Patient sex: F
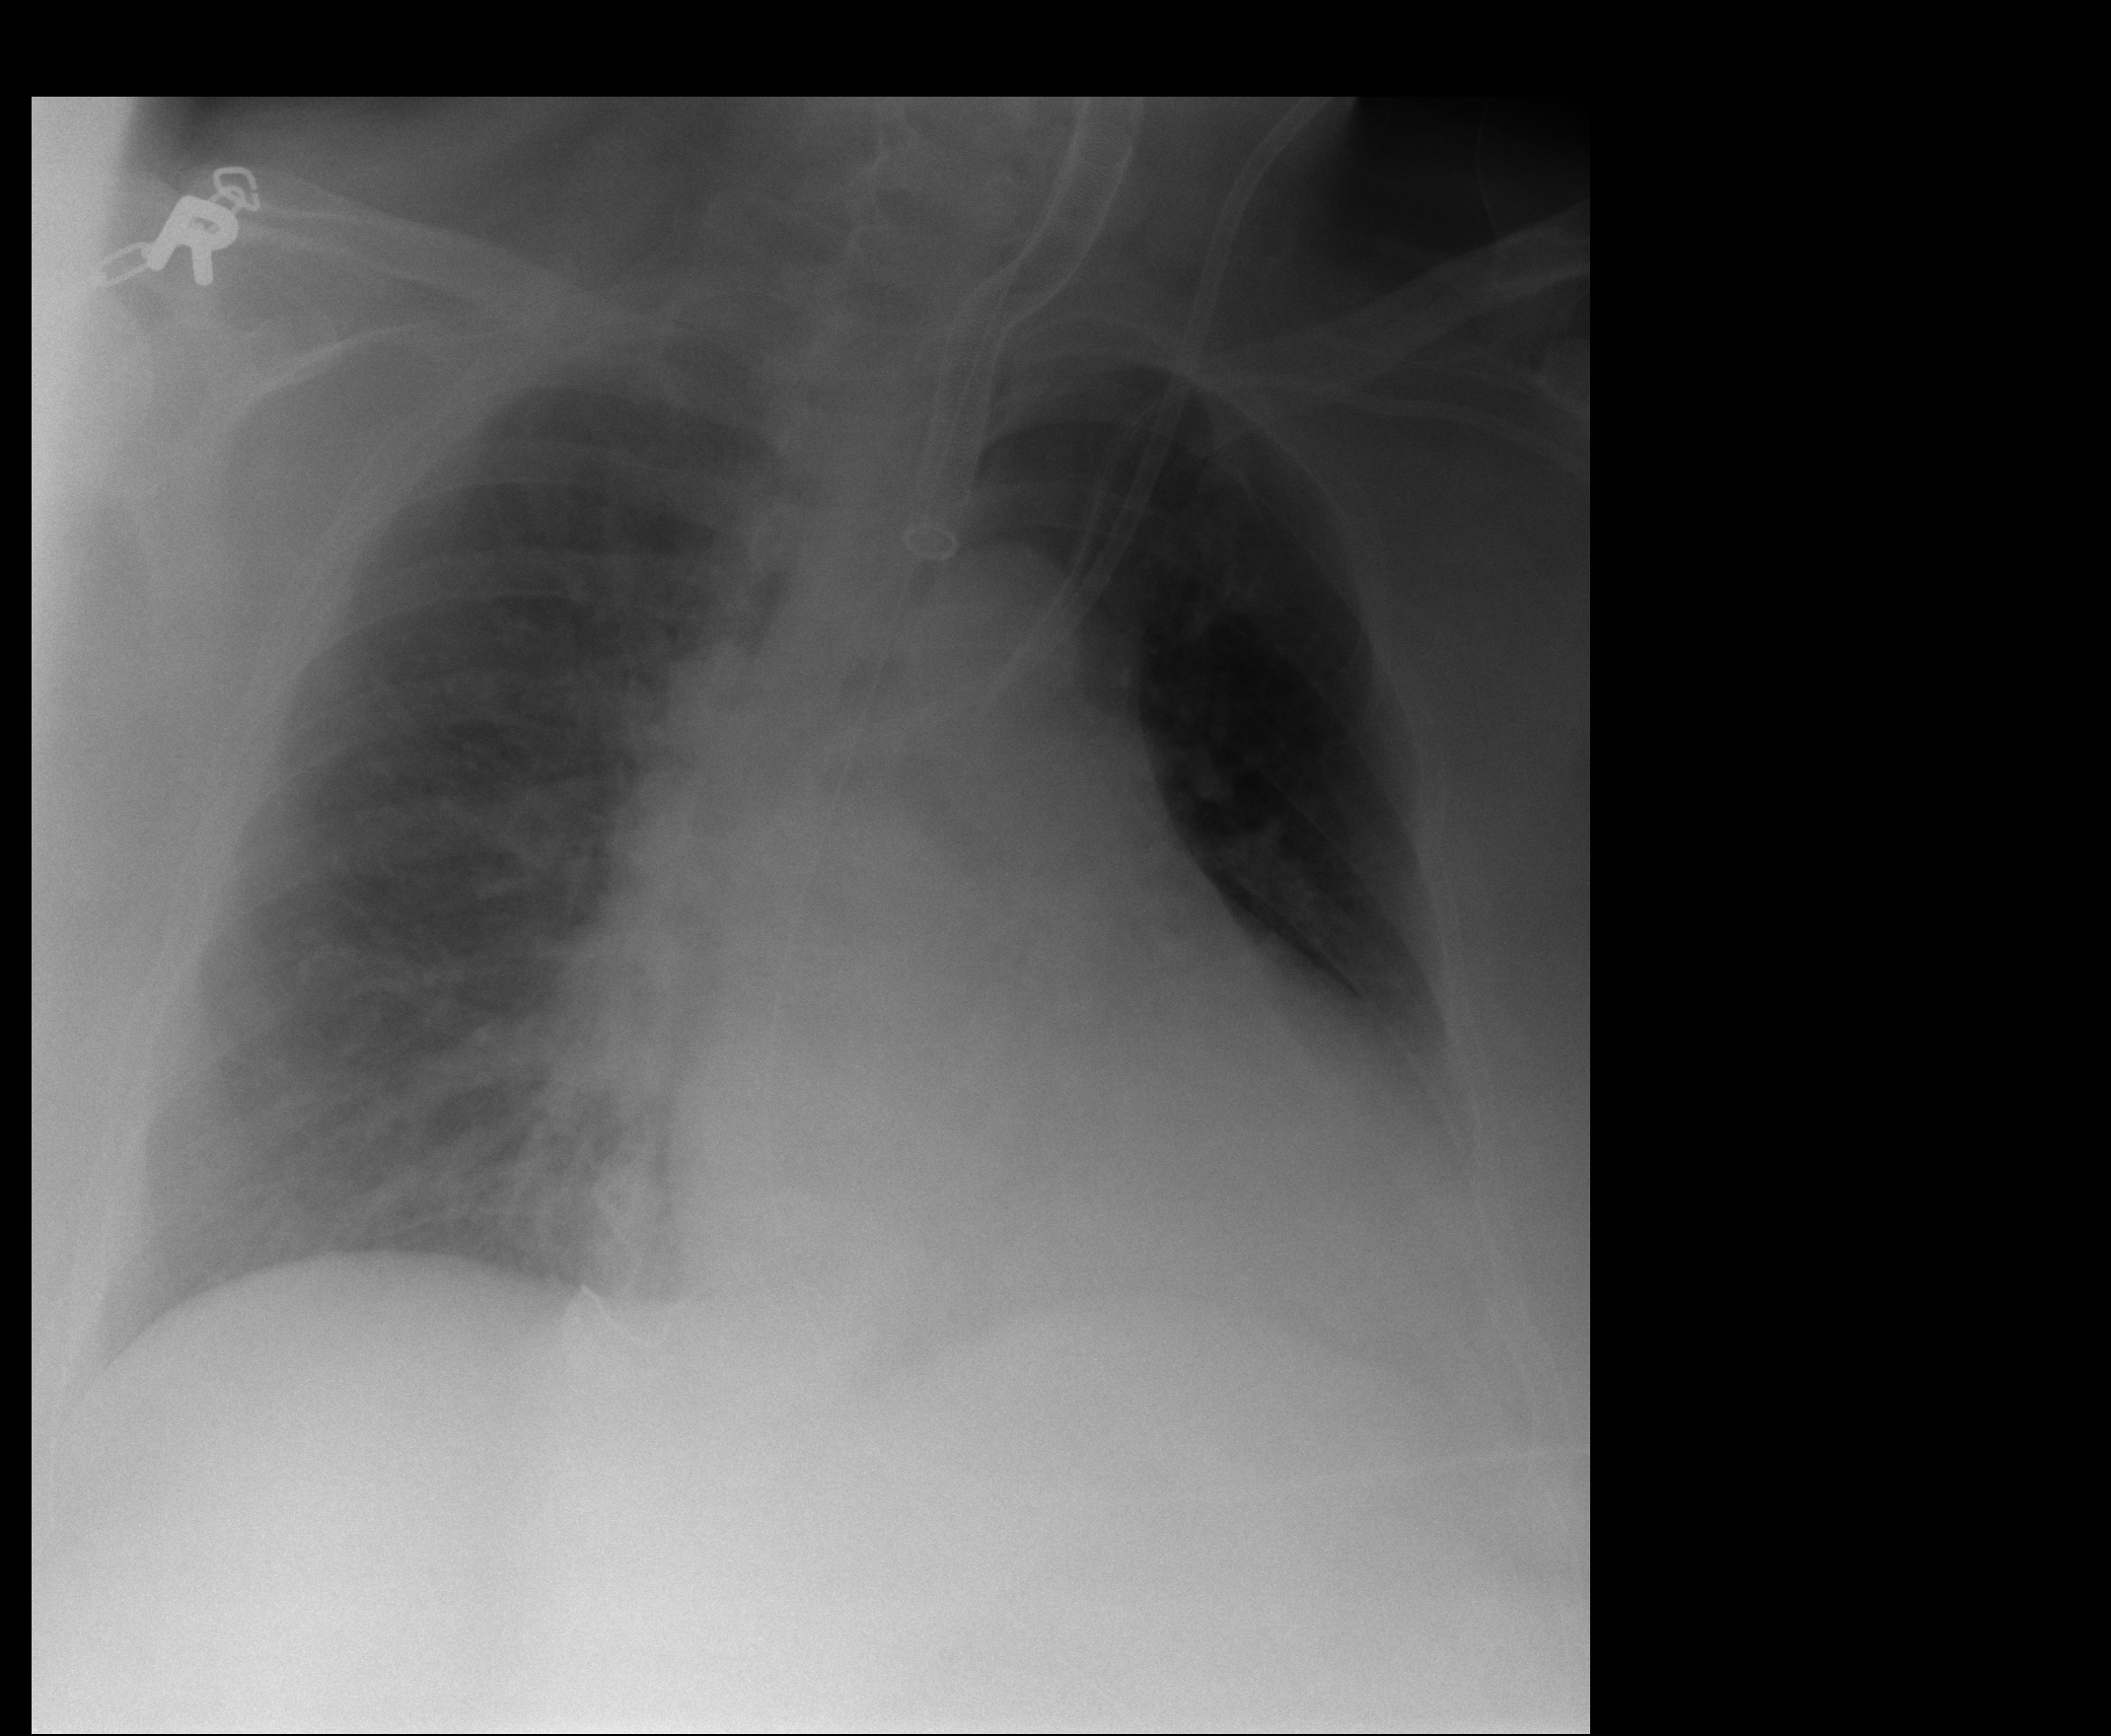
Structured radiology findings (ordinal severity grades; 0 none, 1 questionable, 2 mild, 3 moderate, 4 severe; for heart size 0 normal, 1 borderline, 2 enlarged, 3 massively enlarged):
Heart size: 3
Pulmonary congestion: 2
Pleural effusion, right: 0
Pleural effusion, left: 2
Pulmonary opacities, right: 2
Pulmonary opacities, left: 2
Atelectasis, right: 2
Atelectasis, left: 2